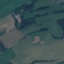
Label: Pasture